Question: If each circle presents a result set, how would I go about getting the results marked red (values only found in a single set) as a single set without having to compare each set with all the other sets?

Currently I am comparing each set with the other sets like this
'''
(SELECT ID FROM MyTable WHERE Value = 1
EXCEPT
(SELECT ID FROM MyTable WHERE Value = 2
UNION
SELECT ID FROM MyTable WHERE Value = 3))
UNION
(SELECT ID FROM MyTable WHERE Value = 2
EXCEPT
(SELECT ID FROM MyTable WHERE Value = 1
UNION
SELECT ID FROM MyTable WHERE Value = 3))
UNION
(SELECT ID FROM MyTable WHERE Value = 3
EXCEPT
(SELECT ID FROM MyTable WHERE Value = 1
UNION
SELECT ID FROM MyTable WHERE Value = 2))
'''
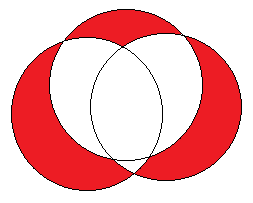
Answer: Assuming there exist only 1 combination of ID and Value.
'''
SELECT ID
FROM MyTable
GROUP BY ID
HAVING COUNT(ID) = 1
'''
As there can be only 1 combination of ID and Value, when you group the ID and you get the count more than 1, it means same ID is present in other result set as well hence it will not be displayed as the condition is .
If you have Values other than 1,2 and 3 then should put condition as
'''
WHERE Value IN (1,2,3)
'''
in the above query.